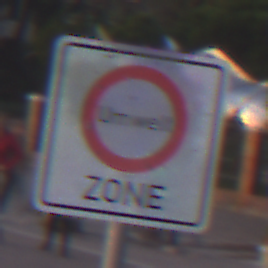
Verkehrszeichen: BeginnUmweltzone
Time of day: SunriseSunset
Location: Outdoor (Urban)
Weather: Clear
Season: NotSpecified
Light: Natural